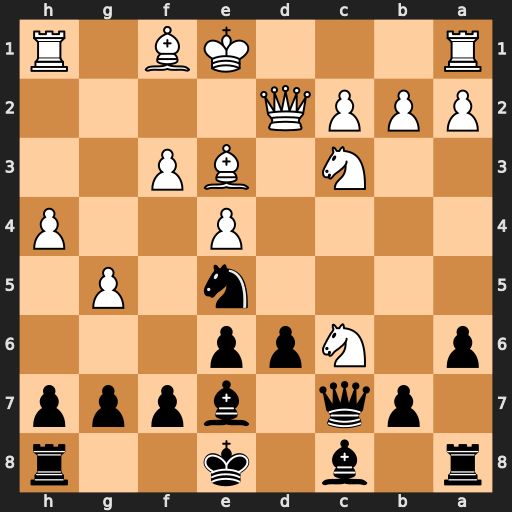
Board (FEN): r1b1k2r/1pq1bppp/p1Npp3/4n1P1/4P2P/2N1BP2/PPPQ4/R3KB1R
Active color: b
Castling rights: KQkq
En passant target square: -
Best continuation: Nxf3+ Kf2 Nxd2